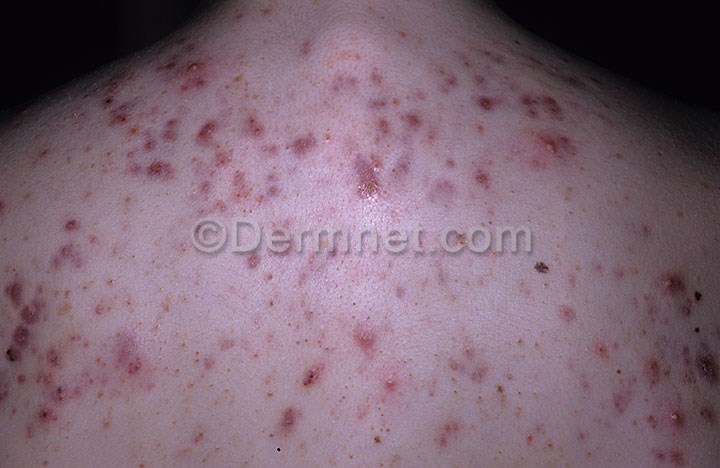
Disease: Acne and Rosacea Photos